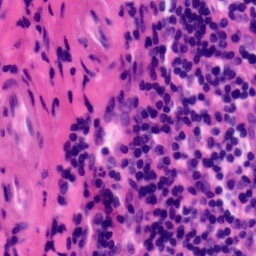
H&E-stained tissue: Tonsil